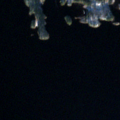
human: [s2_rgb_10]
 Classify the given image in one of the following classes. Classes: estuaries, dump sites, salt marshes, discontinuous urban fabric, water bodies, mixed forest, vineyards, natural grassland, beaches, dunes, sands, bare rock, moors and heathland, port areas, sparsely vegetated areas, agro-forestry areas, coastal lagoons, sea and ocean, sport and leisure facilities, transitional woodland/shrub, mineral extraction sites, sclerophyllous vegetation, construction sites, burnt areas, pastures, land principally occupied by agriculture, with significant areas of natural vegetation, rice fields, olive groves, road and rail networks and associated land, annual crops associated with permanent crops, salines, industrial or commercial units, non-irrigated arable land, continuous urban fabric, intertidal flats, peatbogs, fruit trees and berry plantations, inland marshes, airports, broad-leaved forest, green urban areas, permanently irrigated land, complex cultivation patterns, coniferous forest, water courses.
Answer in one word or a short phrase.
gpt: coniferous forest, mixed forest, water bodies